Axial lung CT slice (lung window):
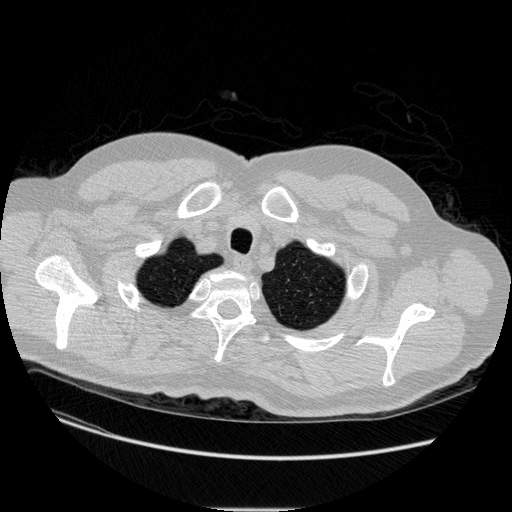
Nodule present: no